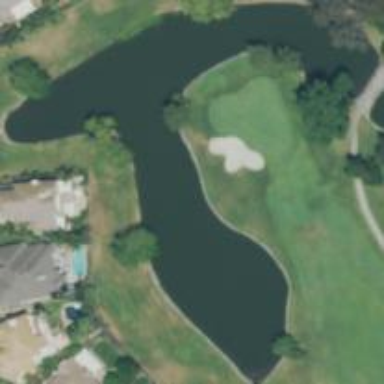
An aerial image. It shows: Scenic view of water hazard on golf course. The natural water feature adds beauty to the landscape.